Question: I have a web application that, for now, I am running via 'localhost:3002'.
In this web application I am using cards from 'reactstrap' and on this card there is a Link I am importing from 'import { Link } from 'react-router-dom';'
I am using this link to go to a specific detailed page of the application.
I have in parallel another application running on 'localhost:5000' which is a login system. From the 'Link' I have in the Card described, can I go to the other application whos localhost is 5000 using the button below "PROJECT SPECS"?

Below the snippet of code:
'''
import React from 'react';
import { Card, CardTitle, CardSubtitle, CardText, CardBody, CardImg } from 'reactstrap';
import { Link } from 'react-router-dom';
<CardTitle>
<h3 className="thick">{ship.name}</h3>
</CardTitle>
<CardText>
<h6>Project Details</h6>
<p>For a description of the project view the specification included</p>
</CardText>
<div class="btn-toolbar">
<Link to="/localhost:5000/login" className="btn btn-primary mr-3">
Go to Specs
</Link>
<Link to={'/vessels/${ship.slug}'} className="btn btn-primary">
Go to vessels
</Link>
</div>
'''
What I have done so far:
1) From <URL> I was able to properly set the 'react-router-dom' and in fact is working properly.
2) I tried to link it to another 'localhost:5000' because when I linked it to a specific page already present on my app, that would have worked by simply typing '<Link to="/localhost:5000/" className="btn btn-primary mr-3">' , unfortunately it didn't work.
3) I came across <URL> which was useful to understand how to navigate through pages but not through different localhost
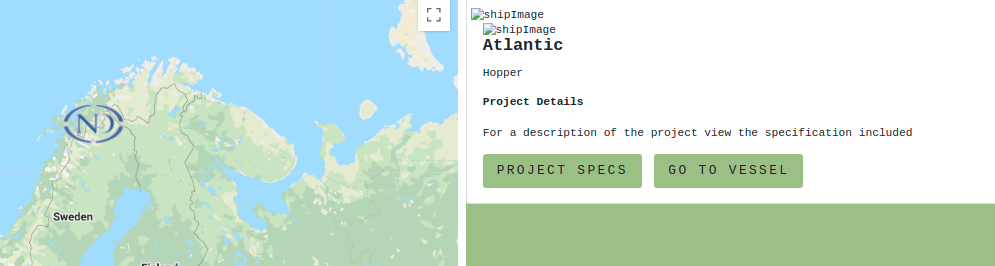
Answer: react-router-dom's Link component is intended to link to routes WITHIN your application. To link externally, you can just use HTML 'a' tag: '<a href="http://localhost:5000" className="btn btn-primary mr-3">'
More information and other possible workarounds:
<URL>
<URL>